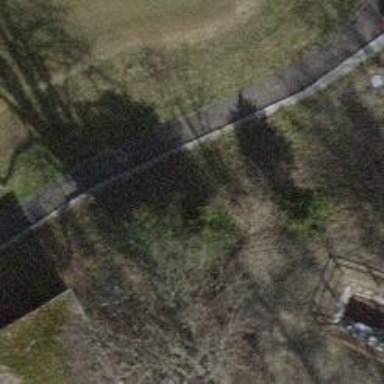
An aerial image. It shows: Designated golf cart path.